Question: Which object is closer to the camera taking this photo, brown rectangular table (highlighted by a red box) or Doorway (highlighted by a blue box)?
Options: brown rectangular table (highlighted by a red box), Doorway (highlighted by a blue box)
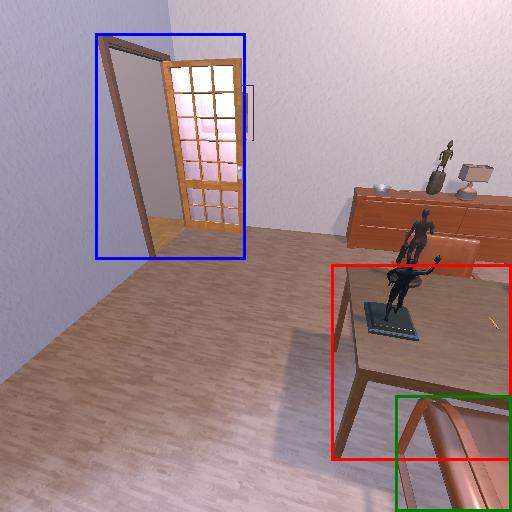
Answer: brown rectangular table (highlighted by a red box)